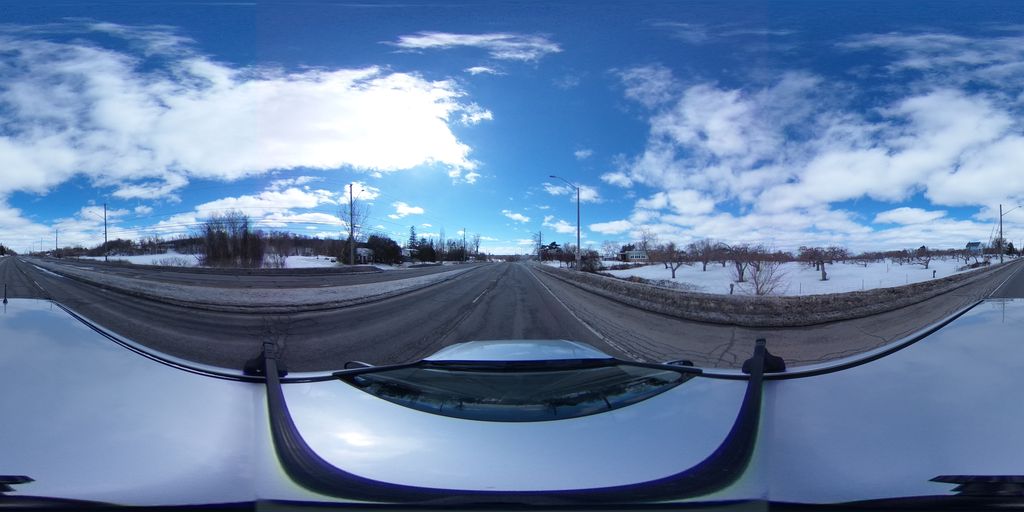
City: ottawa-gatineau